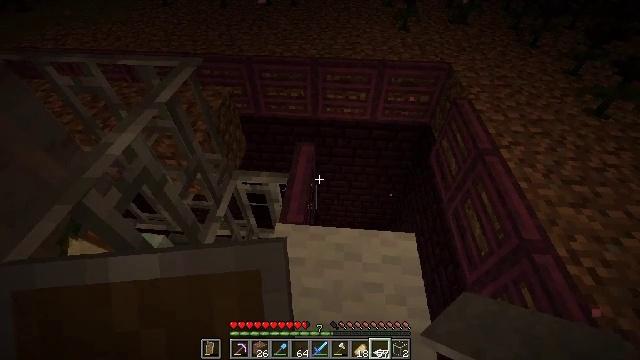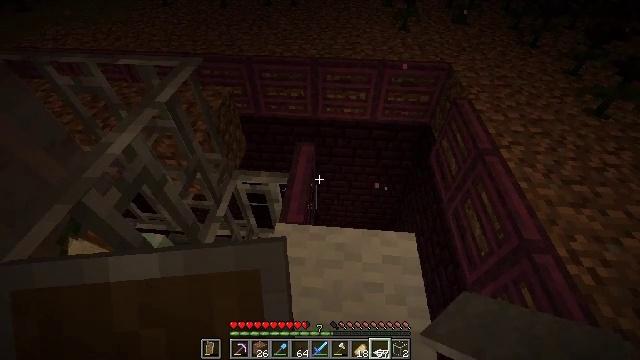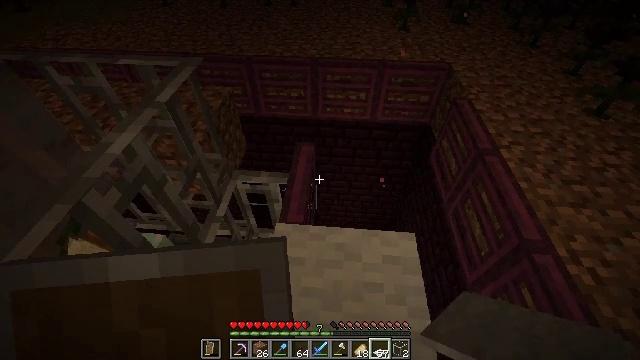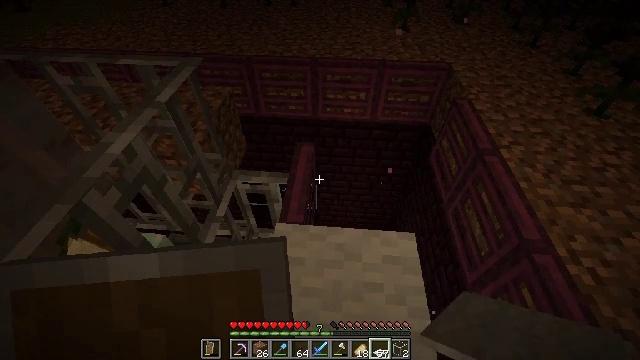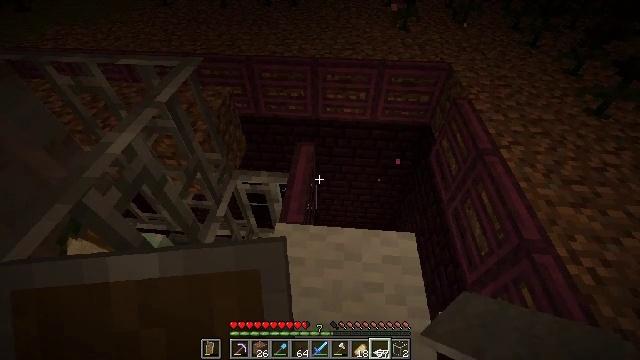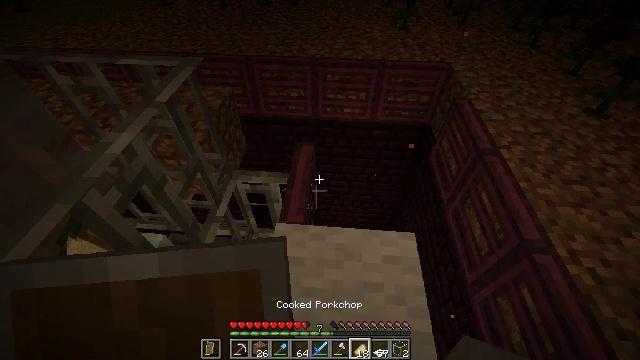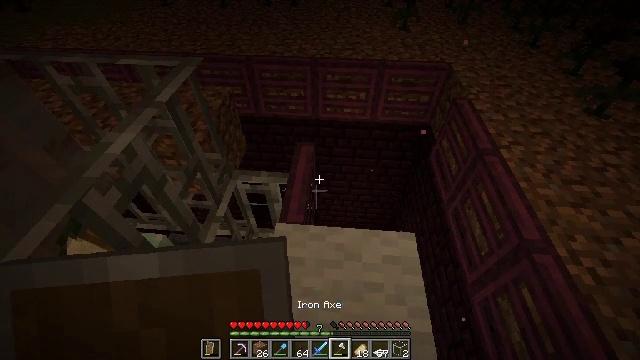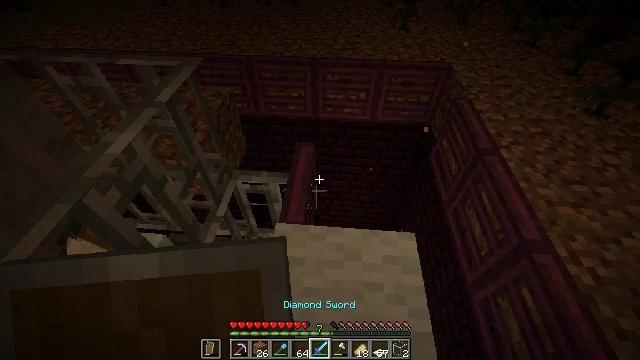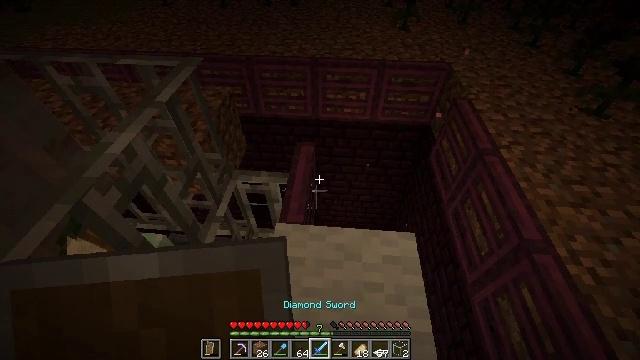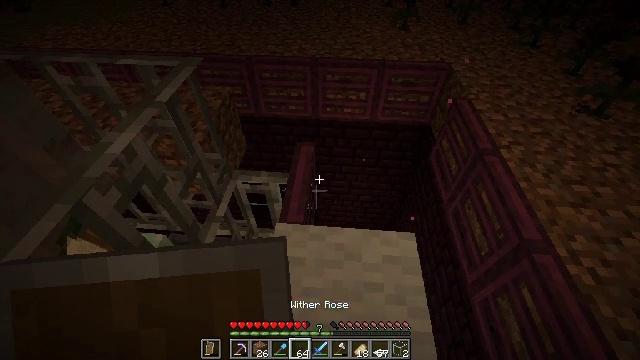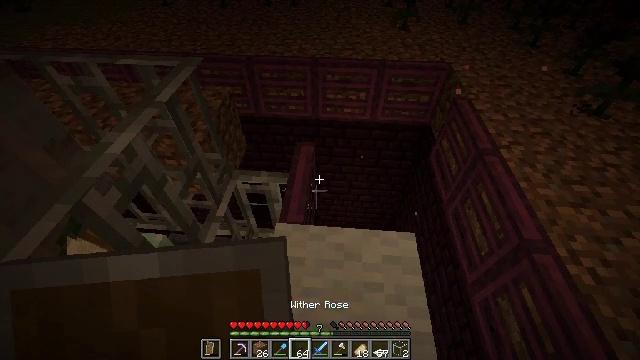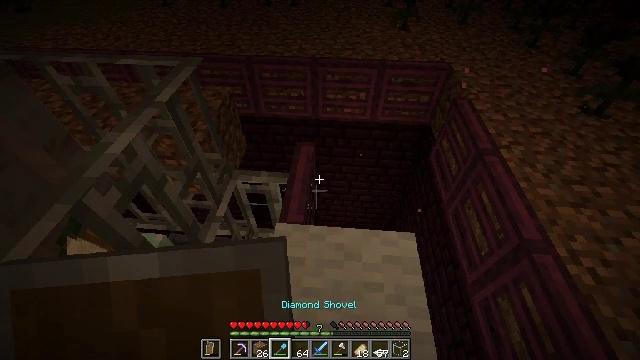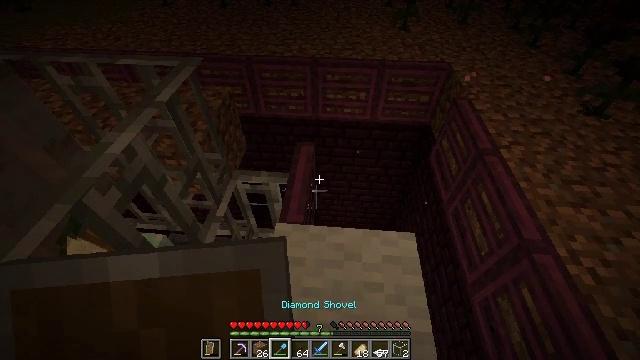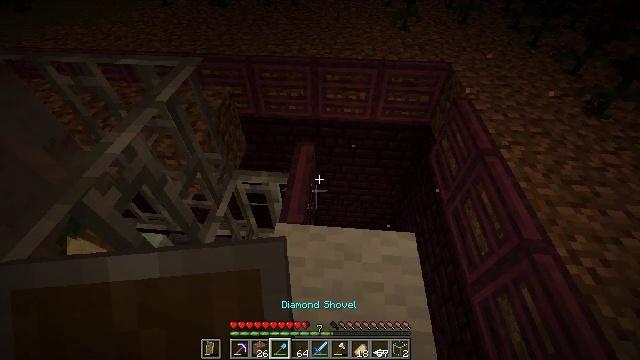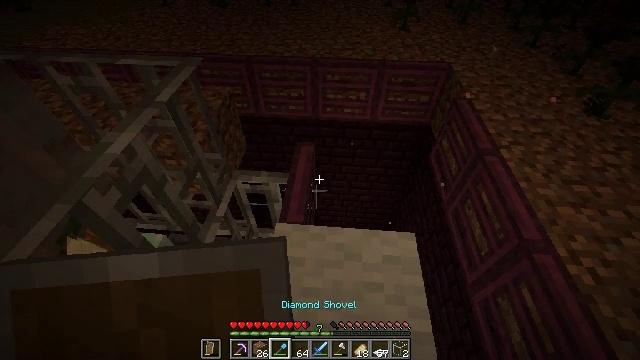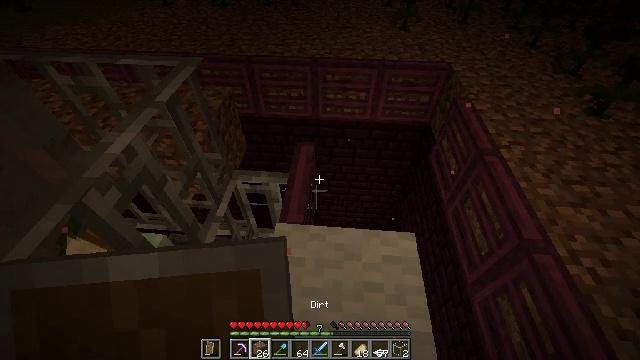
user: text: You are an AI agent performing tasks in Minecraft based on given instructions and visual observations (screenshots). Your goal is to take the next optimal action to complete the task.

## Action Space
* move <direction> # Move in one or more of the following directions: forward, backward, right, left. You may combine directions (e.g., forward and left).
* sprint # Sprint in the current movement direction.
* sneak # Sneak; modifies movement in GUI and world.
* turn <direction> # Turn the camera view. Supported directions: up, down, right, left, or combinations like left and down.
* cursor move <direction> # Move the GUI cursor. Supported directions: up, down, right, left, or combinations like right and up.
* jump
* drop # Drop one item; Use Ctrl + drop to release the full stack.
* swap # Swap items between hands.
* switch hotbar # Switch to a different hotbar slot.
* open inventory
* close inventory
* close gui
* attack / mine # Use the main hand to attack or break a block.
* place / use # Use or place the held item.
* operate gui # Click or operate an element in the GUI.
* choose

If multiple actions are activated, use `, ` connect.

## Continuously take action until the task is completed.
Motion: motion action
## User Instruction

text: Remove the crimson trapdoor.
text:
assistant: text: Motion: no_op
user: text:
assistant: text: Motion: no_op
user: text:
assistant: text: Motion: no_op
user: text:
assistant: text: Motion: no_op
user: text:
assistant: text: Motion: no_op
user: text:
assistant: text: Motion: no_op
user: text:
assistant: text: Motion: no_op
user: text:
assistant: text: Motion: no_op
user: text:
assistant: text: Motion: no_op
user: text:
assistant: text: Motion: no_op
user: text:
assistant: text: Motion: no_op
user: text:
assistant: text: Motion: no_op
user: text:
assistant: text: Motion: no_op
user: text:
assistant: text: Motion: no_op
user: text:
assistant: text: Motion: no_op
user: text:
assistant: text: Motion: no_op
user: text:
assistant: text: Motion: no_op
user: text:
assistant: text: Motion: no_op
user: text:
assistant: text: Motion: no_op
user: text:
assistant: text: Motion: no_op
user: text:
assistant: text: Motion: no_op
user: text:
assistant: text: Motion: no_op
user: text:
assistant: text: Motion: no_op
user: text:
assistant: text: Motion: no_op
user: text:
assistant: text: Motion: no_op
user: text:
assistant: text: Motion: no_op
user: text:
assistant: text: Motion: no_op
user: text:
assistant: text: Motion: no_op
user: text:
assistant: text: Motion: no_op
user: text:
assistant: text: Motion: no_op